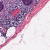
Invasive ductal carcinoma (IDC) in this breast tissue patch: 1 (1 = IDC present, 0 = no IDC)